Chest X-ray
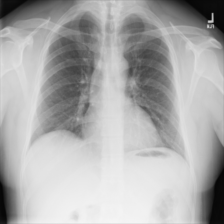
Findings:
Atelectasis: negative
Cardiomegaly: negative
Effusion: negative
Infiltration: positive
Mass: negative
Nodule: negative
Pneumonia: negative
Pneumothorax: negative
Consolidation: negative
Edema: negative
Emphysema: negative
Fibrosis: negative
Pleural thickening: negative
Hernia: negative